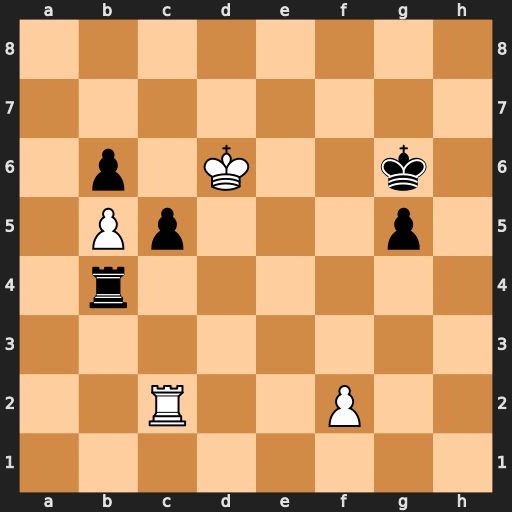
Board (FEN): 8/8/1p1K2k1/1Pp3p1/1r6/8/2R2P2/8
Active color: w
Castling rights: -
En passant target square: -
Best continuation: Kc6 c4 Kxb6